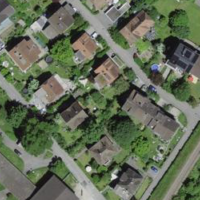
EUNIS habitat code: 54
Species observed at this site:
Cornus sanguinea